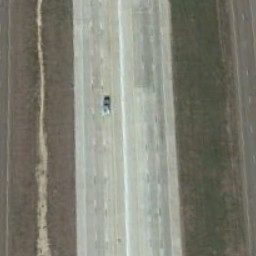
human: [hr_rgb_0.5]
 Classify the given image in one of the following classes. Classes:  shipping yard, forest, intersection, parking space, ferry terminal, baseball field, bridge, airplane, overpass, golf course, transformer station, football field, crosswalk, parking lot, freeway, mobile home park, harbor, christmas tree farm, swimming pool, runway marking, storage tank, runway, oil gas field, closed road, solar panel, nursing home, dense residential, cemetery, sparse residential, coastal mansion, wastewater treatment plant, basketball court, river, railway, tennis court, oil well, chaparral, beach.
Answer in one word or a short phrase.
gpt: freeway